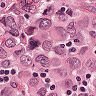
Metastatic tissue present: yes